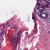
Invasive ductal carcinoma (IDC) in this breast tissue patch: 0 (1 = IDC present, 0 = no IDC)